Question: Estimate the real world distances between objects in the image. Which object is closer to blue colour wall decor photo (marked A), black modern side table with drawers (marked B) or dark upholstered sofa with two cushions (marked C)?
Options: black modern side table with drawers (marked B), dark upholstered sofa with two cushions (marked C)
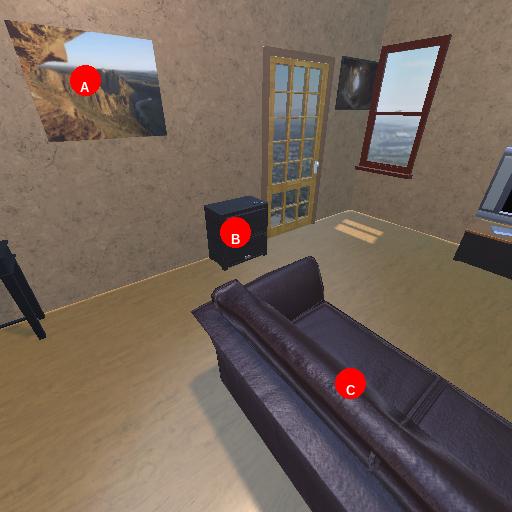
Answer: black modern side table with drawers (marked B)